Field crop: tomato
Growth stage: 2
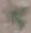
Species: solanum